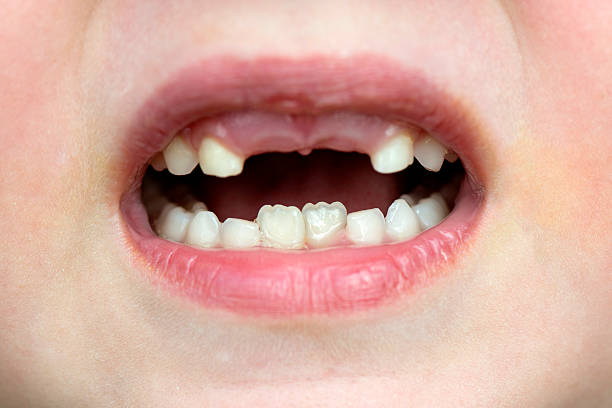
Condition: hypodontia